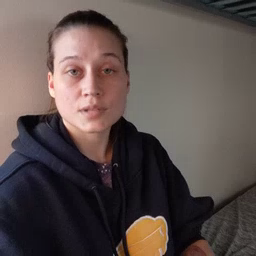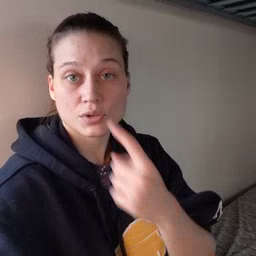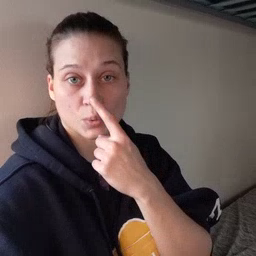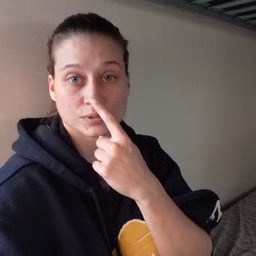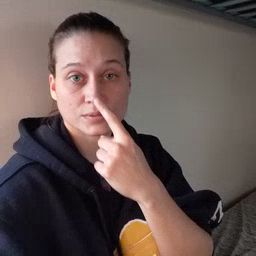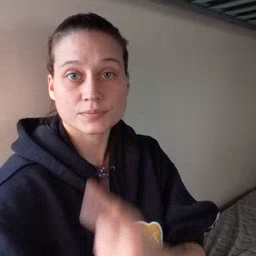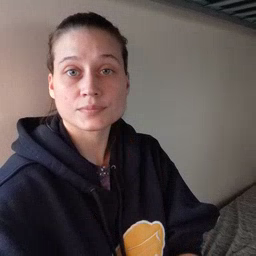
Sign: nose